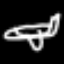
Label: airplane